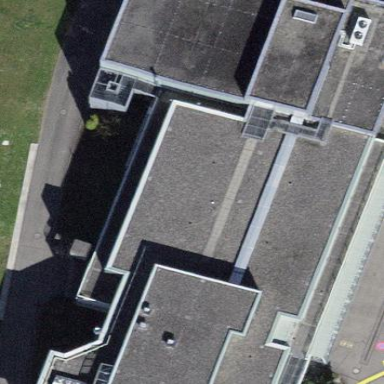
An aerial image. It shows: Industrial building with flat roof.